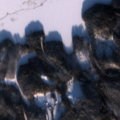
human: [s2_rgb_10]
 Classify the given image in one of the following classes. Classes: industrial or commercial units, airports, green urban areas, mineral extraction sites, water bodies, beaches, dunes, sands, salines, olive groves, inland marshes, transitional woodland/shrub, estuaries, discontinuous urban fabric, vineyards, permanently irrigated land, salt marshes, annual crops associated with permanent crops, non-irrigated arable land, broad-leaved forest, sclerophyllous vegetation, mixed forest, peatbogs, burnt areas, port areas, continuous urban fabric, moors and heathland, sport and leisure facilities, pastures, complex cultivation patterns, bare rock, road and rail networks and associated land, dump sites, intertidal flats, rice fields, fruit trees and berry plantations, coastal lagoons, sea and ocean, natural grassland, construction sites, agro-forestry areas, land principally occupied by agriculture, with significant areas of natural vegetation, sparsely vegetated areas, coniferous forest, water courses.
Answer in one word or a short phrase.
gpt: coniferous forest, mixed forest, water bodies